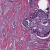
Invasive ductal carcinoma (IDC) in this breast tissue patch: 0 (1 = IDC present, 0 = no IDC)